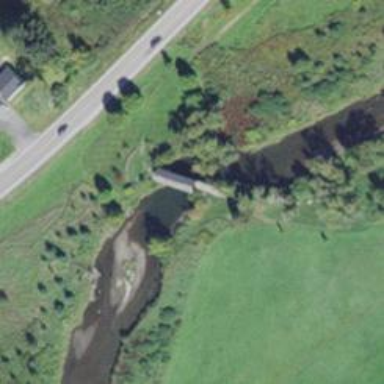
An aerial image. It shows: Covered footway bridge.